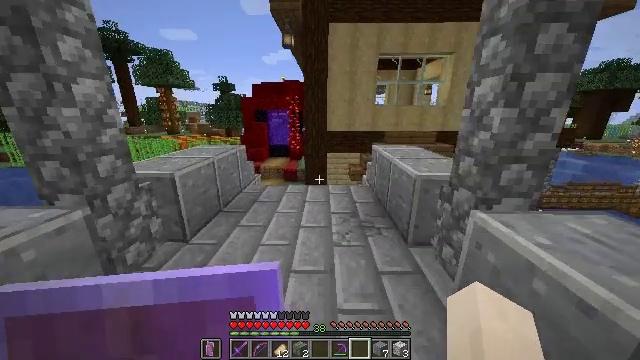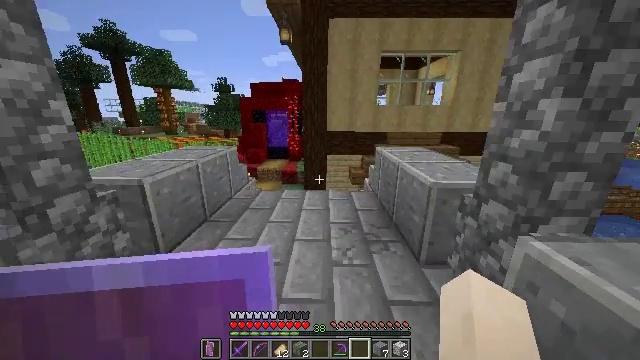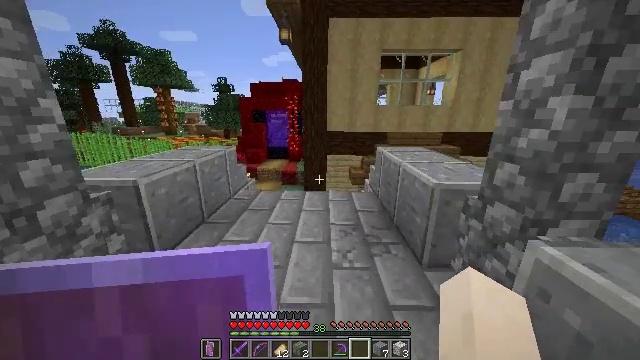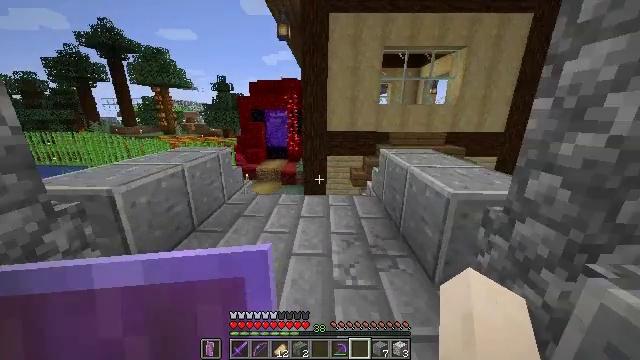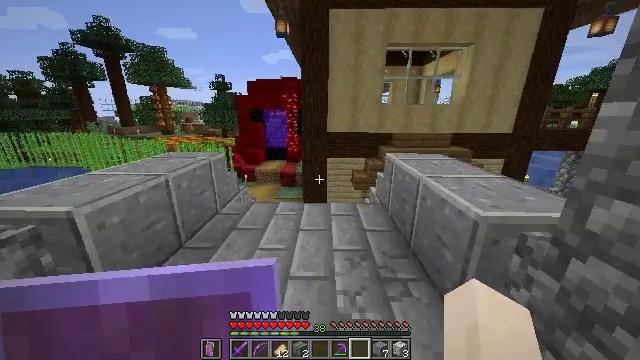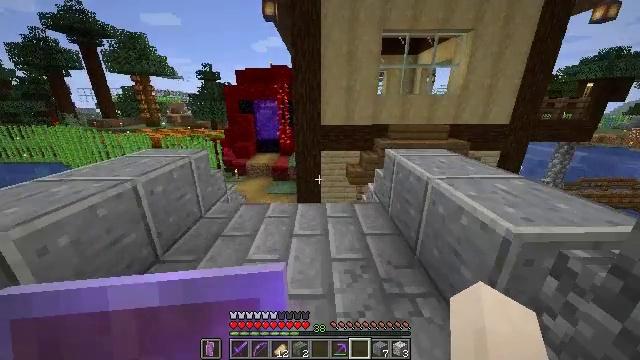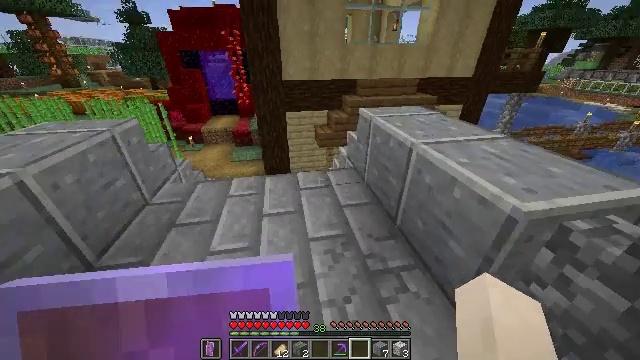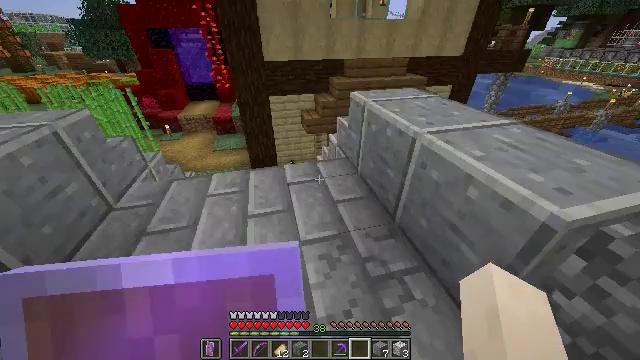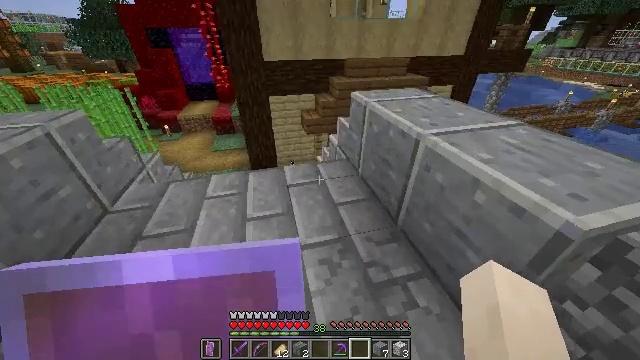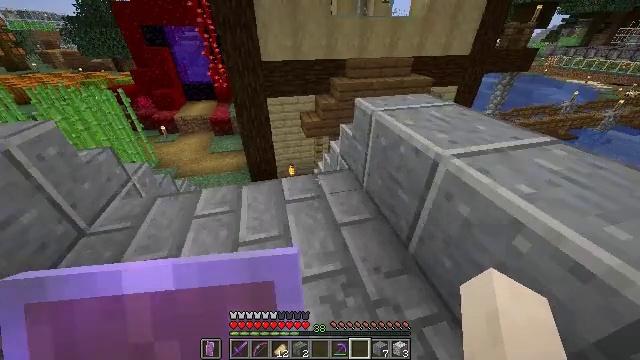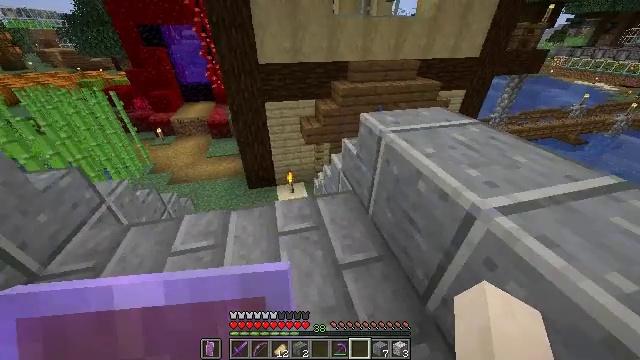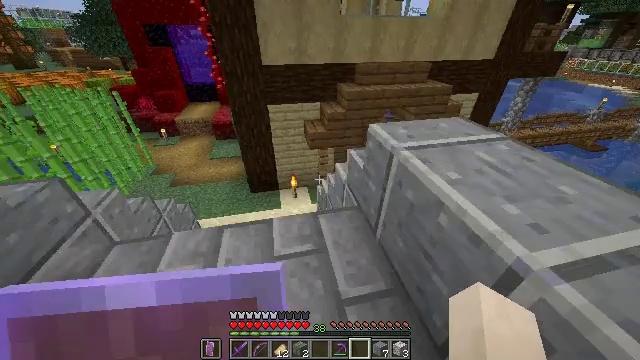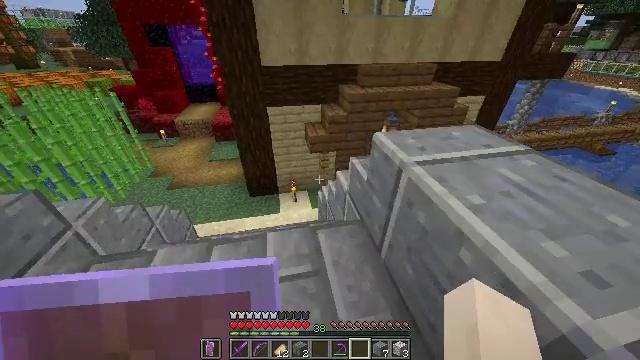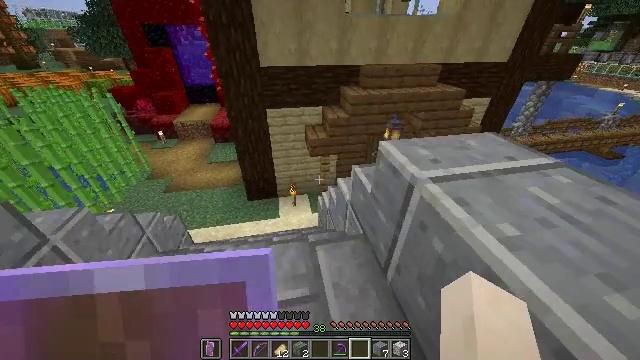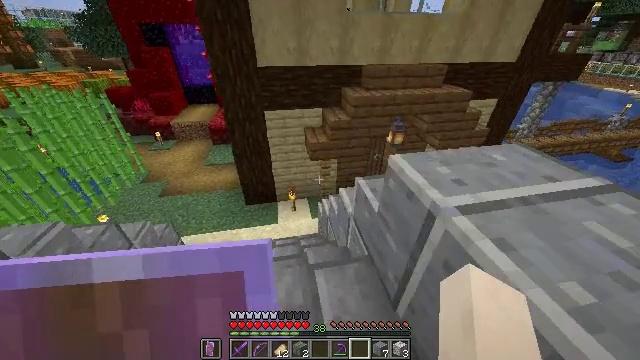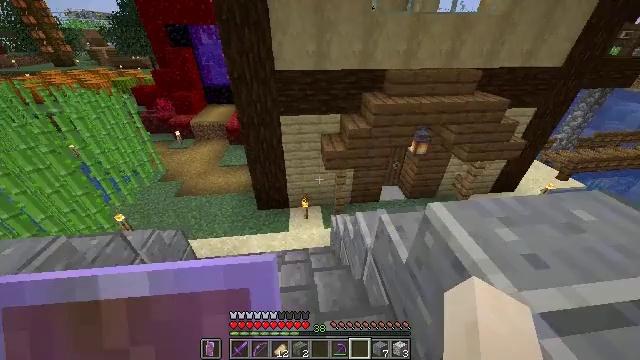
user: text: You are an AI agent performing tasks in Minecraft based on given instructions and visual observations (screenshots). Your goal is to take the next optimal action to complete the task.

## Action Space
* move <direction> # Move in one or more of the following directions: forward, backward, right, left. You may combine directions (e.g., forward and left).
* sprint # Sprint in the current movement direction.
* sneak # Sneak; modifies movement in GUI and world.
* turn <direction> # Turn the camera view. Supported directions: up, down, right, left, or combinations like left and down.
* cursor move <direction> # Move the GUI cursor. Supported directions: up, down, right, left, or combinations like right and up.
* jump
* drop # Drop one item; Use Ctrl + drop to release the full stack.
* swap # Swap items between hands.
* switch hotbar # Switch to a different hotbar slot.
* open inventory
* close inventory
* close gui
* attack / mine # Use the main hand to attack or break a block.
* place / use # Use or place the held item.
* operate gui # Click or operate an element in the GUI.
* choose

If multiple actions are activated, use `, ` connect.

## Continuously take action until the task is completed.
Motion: motion action
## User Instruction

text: craft item cracked stone bricks
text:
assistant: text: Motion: move forward, sprint
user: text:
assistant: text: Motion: move forward, sprint
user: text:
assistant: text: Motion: move forward, sprint
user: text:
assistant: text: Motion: move forward, sprint
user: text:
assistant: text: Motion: move forward, sprint, turn right and down
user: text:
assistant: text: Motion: move forward, sprint, turn right and down
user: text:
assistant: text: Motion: move forward, sprint, turn right and down
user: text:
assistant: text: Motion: move forward, sprint
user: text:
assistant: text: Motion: move forward, sprint
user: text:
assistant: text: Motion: move forward, sprint
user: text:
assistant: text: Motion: move forward, sprint, turn left
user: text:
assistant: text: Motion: move forward, sprint
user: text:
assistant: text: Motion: move forward, sprint
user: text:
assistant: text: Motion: move forward, sprint
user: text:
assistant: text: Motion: move forward, sprint, turn left
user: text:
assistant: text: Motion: move forward, sprint, turn left
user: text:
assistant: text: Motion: move forward, sprint
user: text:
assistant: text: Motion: move forward, sprint
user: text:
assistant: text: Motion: move forward, sprint
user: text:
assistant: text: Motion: move forward, sprint
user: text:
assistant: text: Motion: move forward, sprint
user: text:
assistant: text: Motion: move forward, sprint, turn right
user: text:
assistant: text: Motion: move forward, sprint, turn right
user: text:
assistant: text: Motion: move forward, sprint, turn right
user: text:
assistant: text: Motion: move forward, sprint, turn right
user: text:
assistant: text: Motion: move forward, sprint, turn right and down
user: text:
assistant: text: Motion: move forward, sprint
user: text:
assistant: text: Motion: move forward, sprint
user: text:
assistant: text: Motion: move forward, sprint, turn right
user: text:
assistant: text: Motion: move forward, sprint